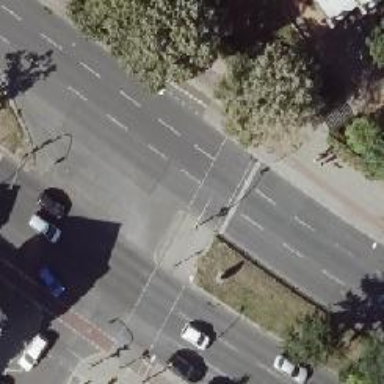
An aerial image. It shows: Road with traffic signals.